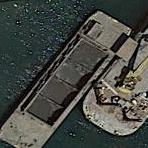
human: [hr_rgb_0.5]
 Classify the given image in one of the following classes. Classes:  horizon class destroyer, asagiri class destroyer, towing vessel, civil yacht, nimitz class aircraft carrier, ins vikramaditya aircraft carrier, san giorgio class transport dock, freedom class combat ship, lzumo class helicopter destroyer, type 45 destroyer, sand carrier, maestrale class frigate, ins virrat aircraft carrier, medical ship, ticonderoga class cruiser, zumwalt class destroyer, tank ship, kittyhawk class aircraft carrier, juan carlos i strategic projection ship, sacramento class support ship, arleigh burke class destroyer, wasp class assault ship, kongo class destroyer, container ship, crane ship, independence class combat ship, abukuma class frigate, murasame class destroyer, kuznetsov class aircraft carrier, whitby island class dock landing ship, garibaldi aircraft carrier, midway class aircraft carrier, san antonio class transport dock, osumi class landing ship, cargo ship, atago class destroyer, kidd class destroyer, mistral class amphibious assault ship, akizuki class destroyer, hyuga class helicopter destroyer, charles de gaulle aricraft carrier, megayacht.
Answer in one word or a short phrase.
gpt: Sand carrier